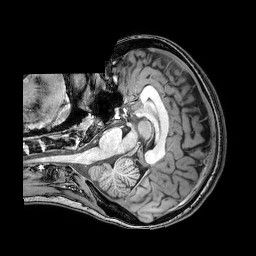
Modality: T1w
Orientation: axial
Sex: female
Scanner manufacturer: philips
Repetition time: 0.008098 s
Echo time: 0.0037 s